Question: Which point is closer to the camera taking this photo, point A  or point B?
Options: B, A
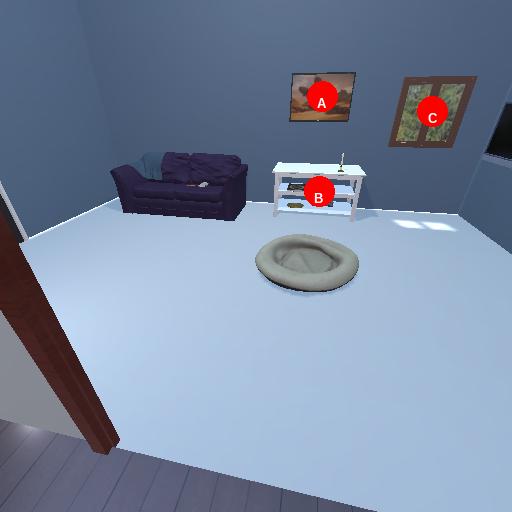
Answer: B